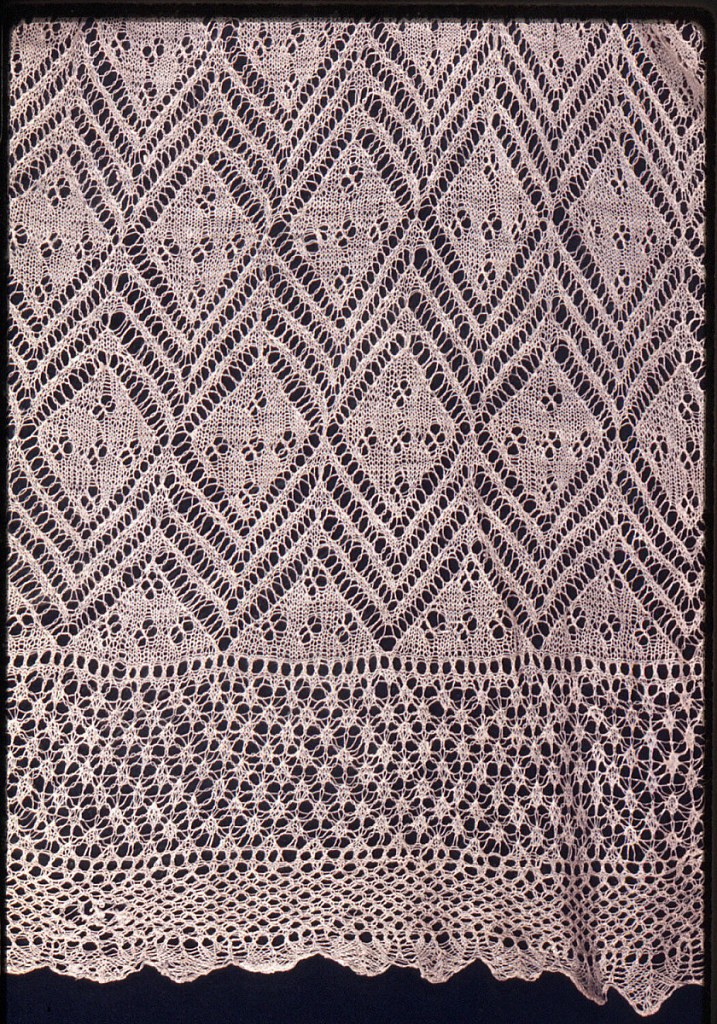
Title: Textile
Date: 19th century
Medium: linen Technique: knitted
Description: Large, loose overblouse of patterned knitted lace. Trimmed at standing collar and cuffs of long sleeves with machine lace edging. Possibly a surplice.